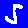
Digit: 5